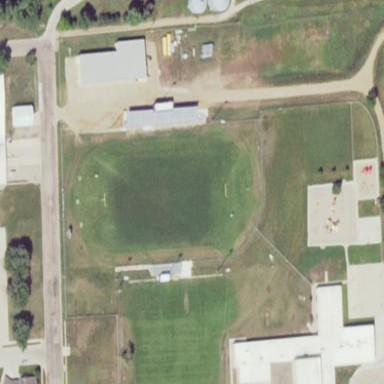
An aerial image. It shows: Pitch for American football.